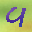
Label: 9